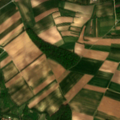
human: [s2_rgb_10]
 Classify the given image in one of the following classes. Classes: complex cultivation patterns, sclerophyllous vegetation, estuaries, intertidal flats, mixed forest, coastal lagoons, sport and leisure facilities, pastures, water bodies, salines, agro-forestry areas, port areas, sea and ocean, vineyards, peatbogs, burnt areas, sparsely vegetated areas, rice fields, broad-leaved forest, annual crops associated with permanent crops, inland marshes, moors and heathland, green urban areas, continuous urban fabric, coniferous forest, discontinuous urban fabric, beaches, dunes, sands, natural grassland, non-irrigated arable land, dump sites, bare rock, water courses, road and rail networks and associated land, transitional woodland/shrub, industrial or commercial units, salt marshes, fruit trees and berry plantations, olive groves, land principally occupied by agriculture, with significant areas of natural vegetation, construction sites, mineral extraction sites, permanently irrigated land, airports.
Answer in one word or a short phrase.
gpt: discontinuous urban fabric, non-irrigated arable land, complex cultivation patterns, land principally occupied by agriculture, with significant areas of natural vegetation